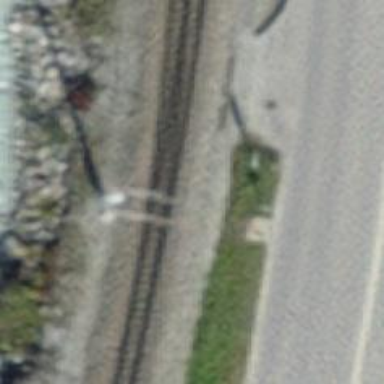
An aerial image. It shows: Railway switch.